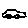
Label: car